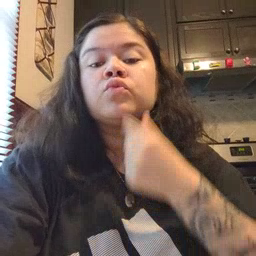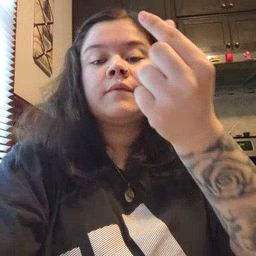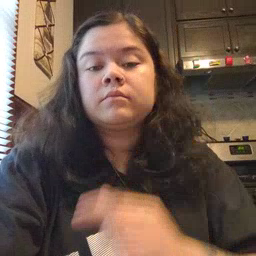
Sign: giraffe